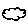
Label: cloud